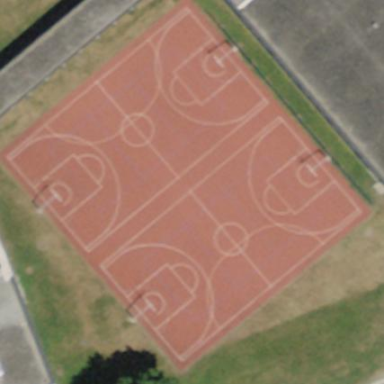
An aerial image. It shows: Basketball court on the school grounds.